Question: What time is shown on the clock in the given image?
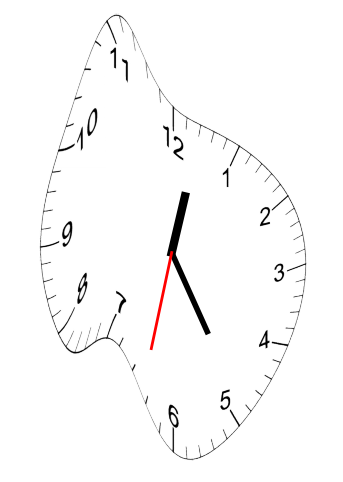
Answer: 12:24:32